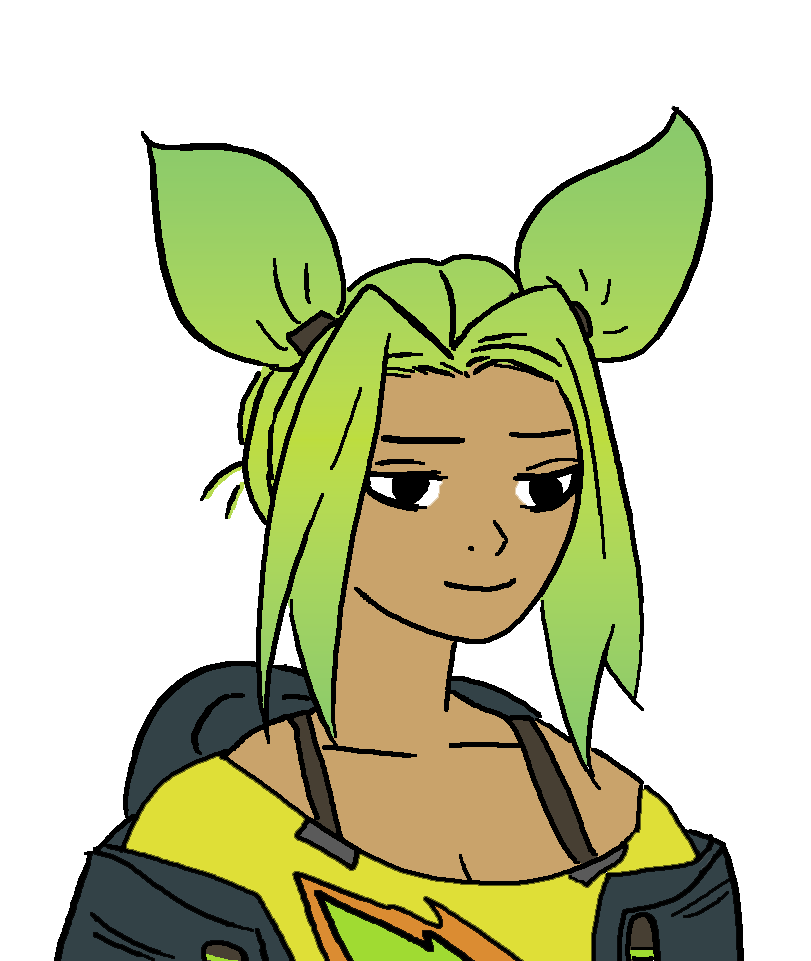
Label: 5_Doomer_Girl